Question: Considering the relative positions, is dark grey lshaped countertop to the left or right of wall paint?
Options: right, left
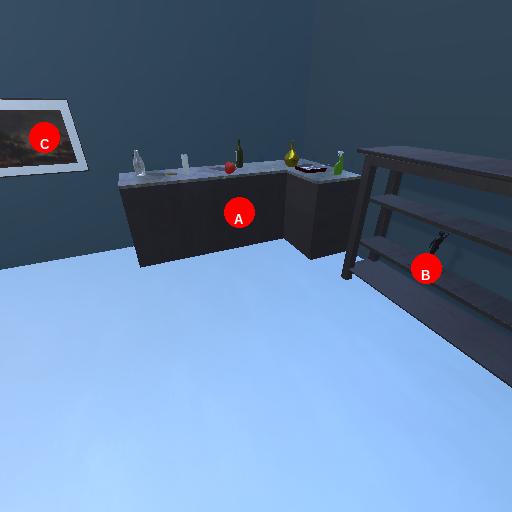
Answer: right